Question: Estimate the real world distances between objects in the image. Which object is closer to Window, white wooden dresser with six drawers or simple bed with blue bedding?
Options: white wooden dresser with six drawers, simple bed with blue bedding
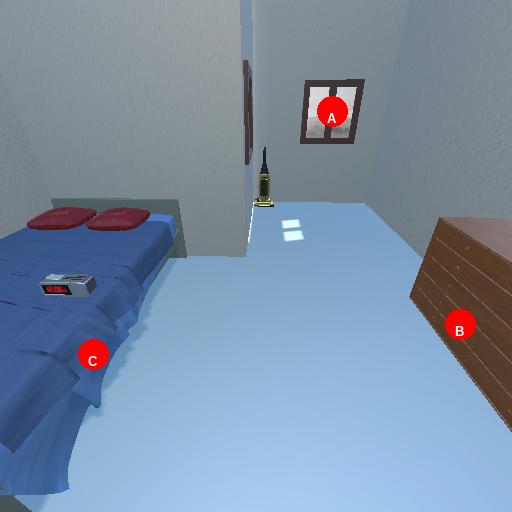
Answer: white wooden dresser with six drawers